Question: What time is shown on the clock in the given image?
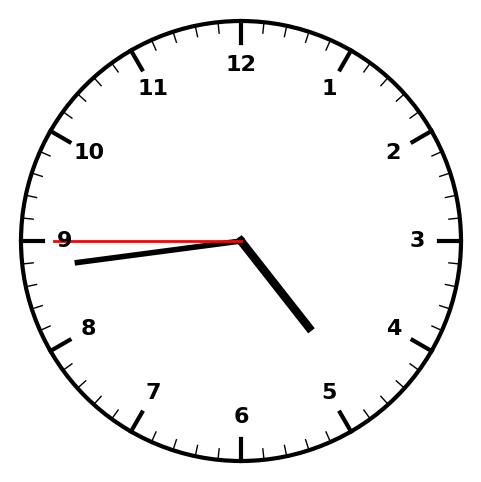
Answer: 04:43:45